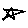
Label: star